Question: I have following tables (CustomerType, Customer and Company) in a data base:

In asp.net, I am trying to write a query Like this to get some data which meets the criteria. My SQL query as follows:
'''
SELECT co.[CompanyID], [CompanyName], co.[Address], co.[Phone], co.[Email],
co.[WebPage]
FROM [Company] AS co INNER JOIN [Customer] AS cu ON
co.[CompanyID] = cu.[CompanyID]
INNER JOIN [CustomerType] AS cut ON cu.[CustTypeID] = cut.[CustTypeID]
WHERE co.[CompanyID] = @CompanyID
AND cu.[CustTypeID] = @CustTypeID
AND cu.[CustTypeID] <> 11
'''
I retrive the "CompnayID" AND "CustTypeID" From Query String. But when I test this Query in visual studio, it caused an error saying
How ever when I run the same query in SQL server management studio it retrieve data correctly. Why is that?
This is the query I wrote in SQL server management studio:
'''
SELECT co.[CompanyID], [CompanyName], co.[Address], co.[Phone], co.[Email],
co.[WebPage]
FROM [Company] AS co INNER JOIN [Customer] AS cu
ON co. [CompanyID] = cu.[CompanyID]
INNER JOIN [CustomerType] AS cut ON cu.[CustTypeID] = cut.[CustTypeID]
WHERE co.[CompanyID] = 10001
AND cu.[CustTypeID] = 12
AND cu.[CustTypeID] <> 11
'''
:
I even Tried Simple query AS:
'''
SELECT co.[CompanyID], [CompanyName]
FROM [Company] AS co INNER JOIN [Customer] AS cu
ON co. [CompanyID] = cu.[CompanyID]
'''
This one also Causes the same problem, but works in sql server.
By adding "AND cu.CustID = @CustID", the sql query works fine. But I still don't understand Why my previous query doesn't work? can somebody explain?
This is my ASP.NET CODE:
'''
<asp:GridView ID="GridView1" runat="server" AutoGenerateColumns="False"
DataKeyNames="CompanyID" DataSourceID="SqlDataSource1">
<Columns>
<asp:BoundField DataField="CompanyID" HeaderText="CompanyID"
InsertVisible="False" ReadOnly="True" SortExpression="CompanyID" />
<asp:BoundField DataField="CompanyName" HeaderText="CompanyName"
SortExpression="CompanyName" />
<asp:BoundField DataField="Address" HeaderText="Address"
SortExpression="Address" />
<asp:BoundField DataField="Phone" HeaderText="Phone" SortExpression="Phone" />
<asp:BoundField DataField="Email" HeaderText="Email" SortExpression="Email" />
<asp:BoundField DataField="WebPage" HeaderText="WebPage"
SortExpression="WebPage" />
</Columns>
</asp:GridView>
<asp:SqlDataSource ID="SqlDataSource1" runat="server"
ConnectionString="<%$ ConnectionStrings:ICT_IdealComputerConnectionString %>"
SelectCommand="SELECT co.CompanyID, co.CompanyName, co.Address, co.Phone,
co.Email, co.WebPage
FROM Customer AS cu INNER JOIN CustomerType AS cut ON cu.CustTypeID =
Cut.CustTypeID
INNER JOIN Company AS co ON cu.CompanyID = co.CompanyID
AND cu.CustTypeID = @CustTypeID AND co.CompanyID = @CompanyID AND cu.CustID =
@CustID AND cu.CustTypeID &lt;&gt; 11">
<SelectParameters>
<asp:QueryStringParameter Name="CustTypeID" QueryStringField="CustTypeID" />
<asp:QueryStringParameter Name="CompanyID" QueryStringField="CompanyID" />
<asp:QueryStringParameter Name="CustID" QueryStringField="CustID" />
</SelectParameters>
</asp:SqlDataSource>
'''
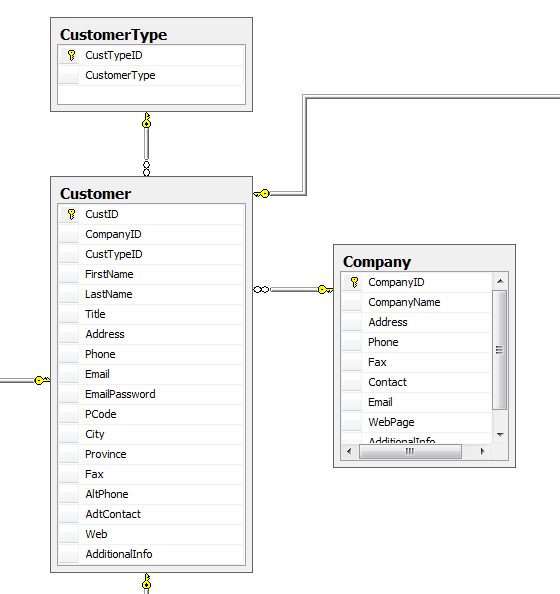
Answer: Check the <URL> property - it's likely that a unique key has been created either intentionally or automatically.
Adding duplicate rows may then have caused the error you saw.
In your original query, without the customer id specified, if you have any company that is linked to more than 1 customer, you'll get duplicate rows as there is potentially a 1-To-Many relationship between Customer and Company (which makes sense as you could have multiple customers from the same company!).
When you filtered by customer, you then only got a list of unique companies for that customer, likely removing any duplicates.